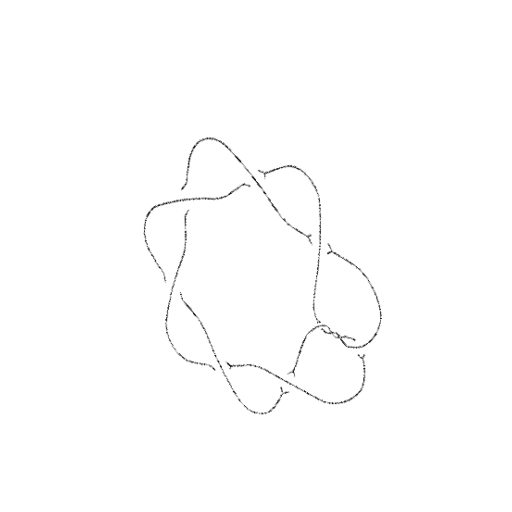
Crossing number: 10